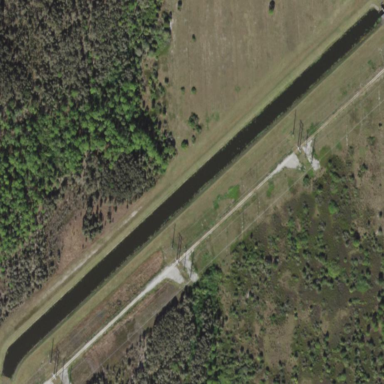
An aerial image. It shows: Canal with water flowing through it.